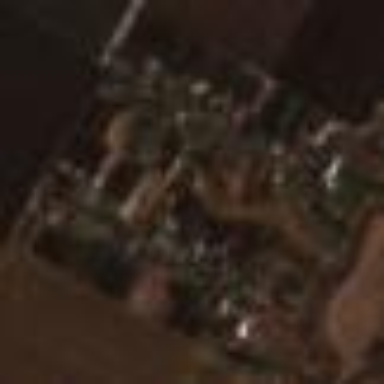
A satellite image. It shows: Cottage in residential area.